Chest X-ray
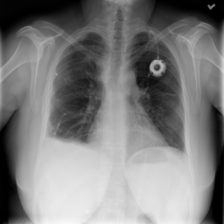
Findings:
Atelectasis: negative
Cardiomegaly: negative
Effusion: negative
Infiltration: negative
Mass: negative
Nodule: negative
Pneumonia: negative
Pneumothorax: negative
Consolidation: negative
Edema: negative
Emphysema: negative
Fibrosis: negative
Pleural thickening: negative
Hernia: negative